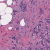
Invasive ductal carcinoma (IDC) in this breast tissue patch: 1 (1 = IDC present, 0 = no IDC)